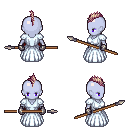
a pixel art fantasy rpg character, female body template, dark elf, purple skin, underdress, red pants, white blonde mohawk hairstyle, metal gloves, black shoes, spear, four views (front, back, left, right), 2x2 character sprite sheet, small pixel art, hard edges, no anti-aliasing